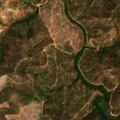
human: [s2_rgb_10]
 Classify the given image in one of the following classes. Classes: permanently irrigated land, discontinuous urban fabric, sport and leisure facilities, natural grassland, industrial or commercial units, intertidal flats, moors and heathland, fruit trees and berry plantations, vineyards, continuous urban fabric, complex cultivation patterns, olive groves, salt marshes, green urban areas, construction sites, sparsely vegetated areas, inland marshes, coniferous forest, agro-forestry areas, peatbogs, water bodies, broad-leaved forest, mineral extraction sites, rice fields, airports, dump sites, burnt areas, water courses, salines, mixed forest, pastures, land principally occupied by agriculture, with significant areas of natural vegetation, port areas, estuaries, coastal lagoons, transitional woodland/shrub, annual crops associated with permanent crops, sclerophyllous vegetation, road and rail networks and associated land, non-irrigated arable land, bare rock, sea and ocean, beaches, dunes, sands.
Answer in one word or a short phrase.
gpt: broad-leaved forest, mixed forest, transitional woodland/shrub